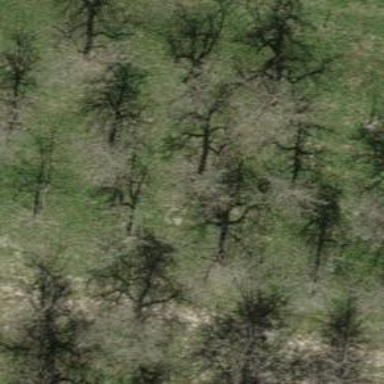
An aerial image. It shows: Single tag "natural: tree."